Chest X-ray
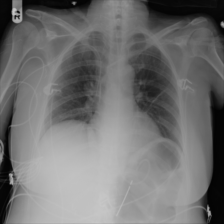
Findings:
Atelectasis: positive
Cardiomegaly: negative
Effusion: negative
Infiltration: negative
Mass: negative
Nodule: negative
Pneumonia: negative
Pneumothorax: negative
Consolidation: negative
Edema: negative
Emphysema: negative
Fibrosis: negative
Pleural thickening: negative
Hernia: negative